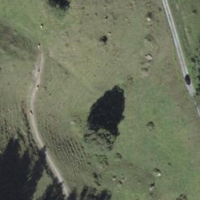
EUNIS habitat code: 24
Species observed at this site:
Sedum album